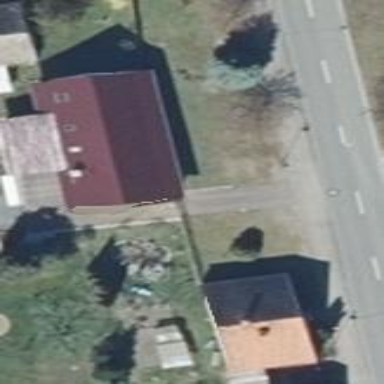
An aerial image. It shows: House with flat maroon roof.